Question: I have the following markup inside my web application :-

So i want using jquery,javascript, etc to do following:-
- 'ctl00_PlaceHolderLeftNavBar_ctl02_WebTreeView'- 'ctl00_PlaceHolderLeftNavBar_ctl02_WebTreeViewn10Nodes'
so in my above picture to hide everything except the "HR" and its sub-links "knowledge Type" & "Security"..
Can anyone adivce on this please?
Thanks
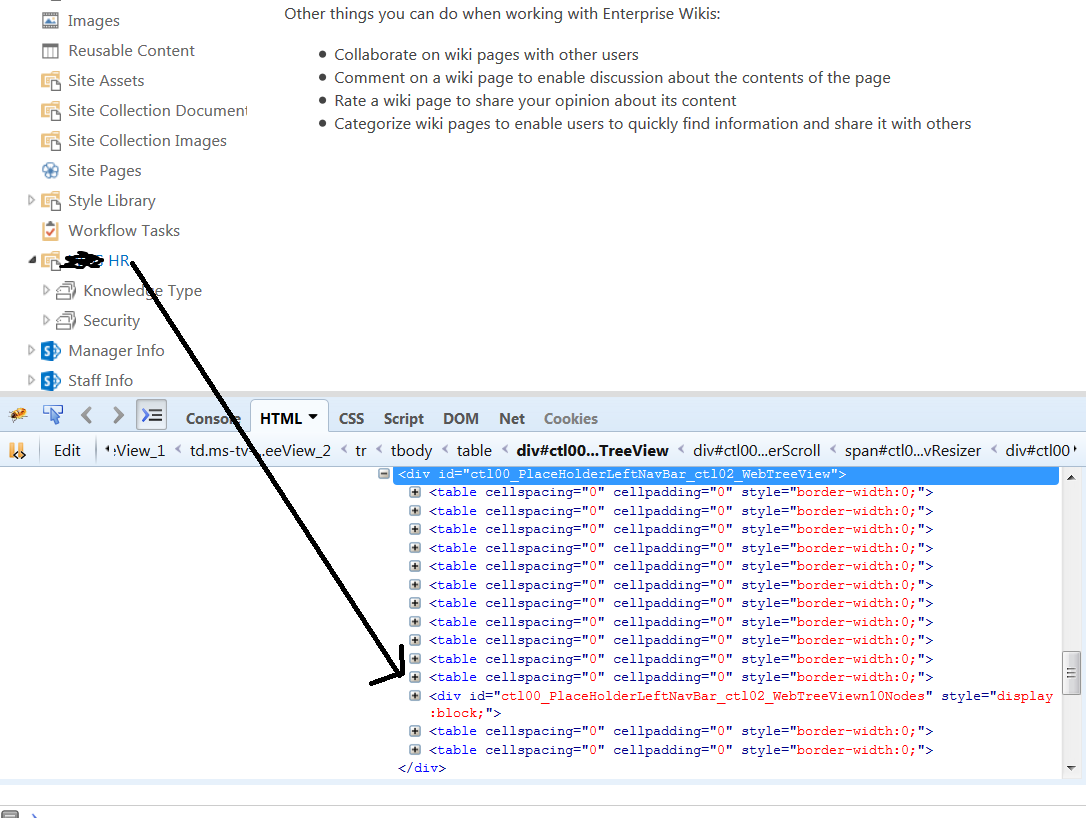
Answer: Since you have ids and you're using jQuery, <URL> should help.
Something like this should do it:
'''
jQuery('#ctl00_PlaceHolderLeftNavBar_ctl02_WebTreeView').children('table').hide();
jQuery('#ctl00_PlaceHolderLeftNavBar_ctl02_WebTreeViewn10Nodes').prev('table').show();
'''
<URL> with a simplified html structure.